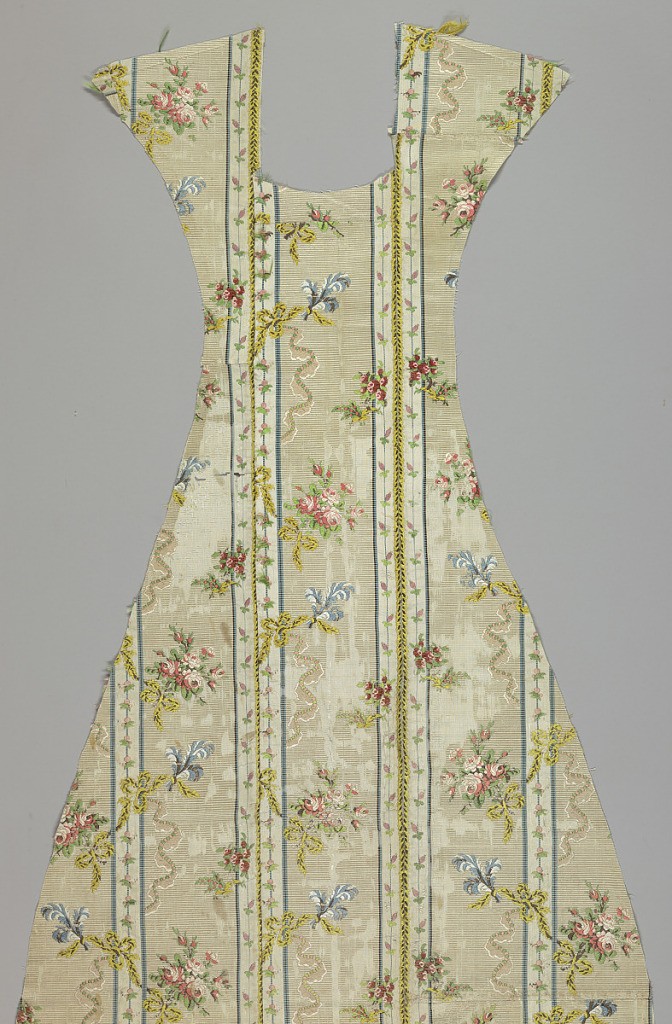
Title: Chasuble front (unmade-up)
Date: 18th century
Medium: silk Technique: plain weave with supplementary warp floats and discontinuous supplementary weft floats.
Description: Floral sprigs within vertical stripes on white ground.